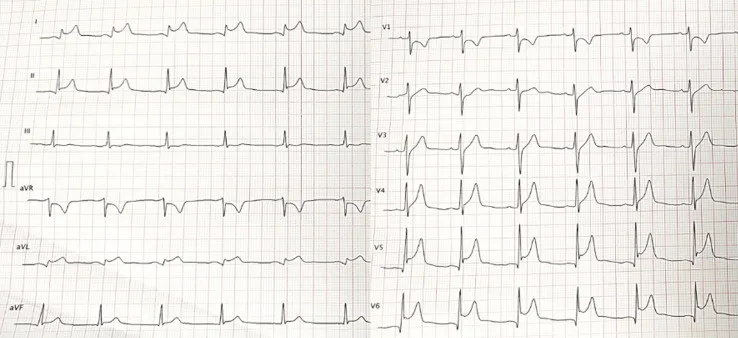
electrocardiogram showing inferolateral ST-segment elevation.
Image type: electrography (ekg)